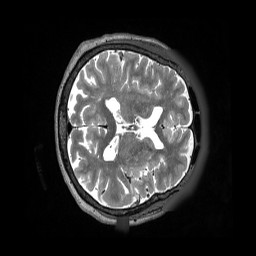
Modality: T2w
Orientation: axial
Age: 70
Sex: male